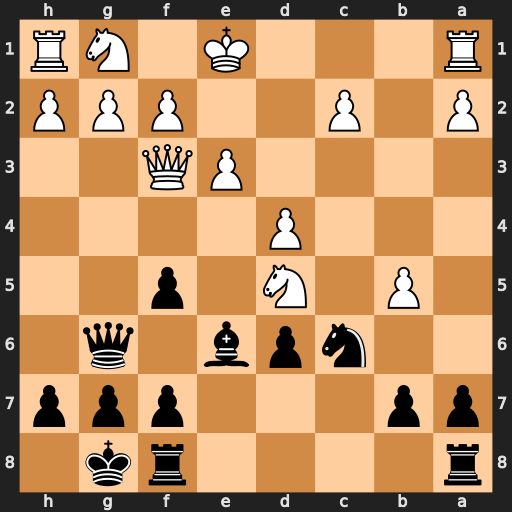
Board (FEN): r4rk1/pp3ppp/2npb1q1/1P1N1p2/3P4/4PQ2/P1P2PPP/R3K1NR
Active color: b
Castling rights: KQ
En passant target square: -
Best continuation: Bxd5 Qxd5 Nb4